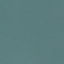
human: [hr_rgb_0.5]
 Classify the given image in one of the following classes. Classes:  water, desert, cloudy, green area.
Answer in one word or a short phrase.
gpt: water